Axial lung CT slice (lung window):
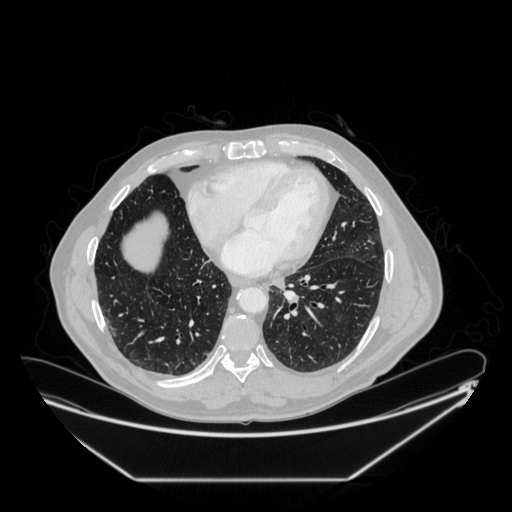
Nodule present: no